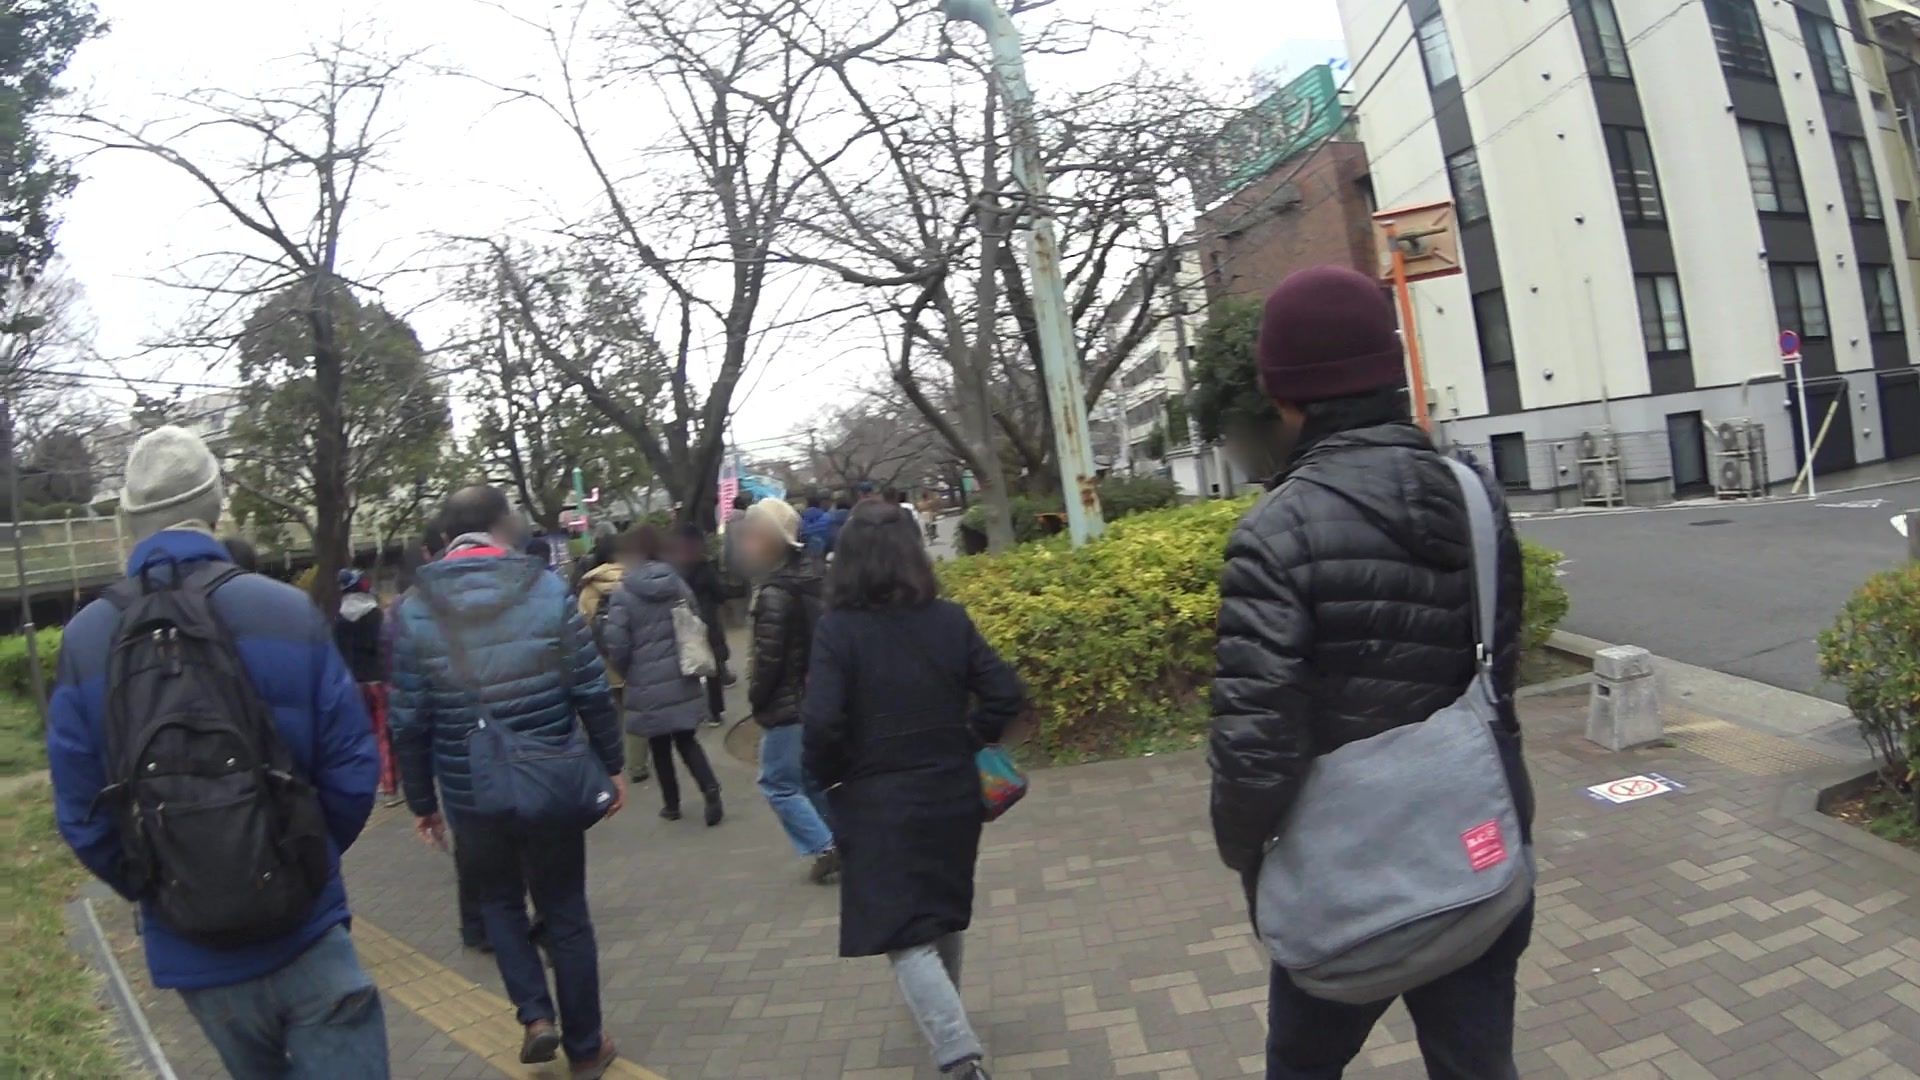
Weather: cloudy
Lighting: day
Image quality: good
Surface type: walking surface
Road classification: pedestrian, path
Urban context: urban centre
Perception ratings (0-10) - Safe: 6.46, Lively: 7.19, Beautiful: 3.5, Boring: 3.09, Depressing: 4.3, Wealthy: 5.24